Question: I have a container 'UIViewController' which does the following when removing one of its children:
'''
- (void)removeChildWithIndex:(NSUInteger)Index {
@autoreleasepool {
ChildViewController *child = [_children objectAtIndex:Index];
//Remove the child from the VC hierarchy
[child willMoveToParentViewController:nil];
[child.view removeFromSuperview];
[child removeFromParentViewController];
//Remove the child from array
[_children removeObjectAtIndex:Index];
}
//Post a notification for anyone who might care
[[NSNotificationCenter defaultCenter] postNotificationName:RemovedChildNotification object:self];
}
'''
The root of my problem is that 'child' is not being 'dealloc'ed at the end of the '@autoreleasepool' block, but instead is released a little bit later (by the looks of it after the RunLoop has a chance to process an internal list of outstanding events):

This ordinarily wouldn't be a problem, but one object which is observing the 'NSNotification' sent out at the end of the function above is relying on the 'child' being 'dealloc'ed before it receives the notification.
'child'
Alternatively, if I have no choice about when 'child' is 'dealloc'ed, can anybody suggest a clean way of delaying my notification until after the 'dealloc'? I suppose I could put a call in '[ChildViewController dealloc]' to inform the parent of its demise and fire off the notification at that point, but that's a pretty dirty way of doing it...
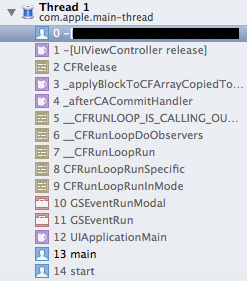
Answer: Try sending the notification in the next runloop iteration:
'''
- (void)removeChildWithIndex:(NSUInteger)Index
{
ChildViewController *child = [_children objectAtIndex:Index];
//Remove the child from the VC hierarchy
[child willMoveToParentViewController:nil];
[child.view removeFromSuperview];
[child removeFromParentViewController];
[child didMoveToParentViewController:nil];
//Remove the child from array
[_children removeObjectAtIndex:Index];
//Post a notification for anyone who might care
[self performSelector:@selector(_postRemoveChildNotification) withObject:nil afterDelay:0.0f];
}
- (void)_postRemoveChildNotification
{
[[NSNotificationCenter defaultCenter] postNotificationName:RemovedChildNotification object:self];
}
'''